This plot shows a bearing's acceleration signal over time (raw waveform). Diagnose the bearing from this image, choosing from: normal, inner_race, outer_race, ball.
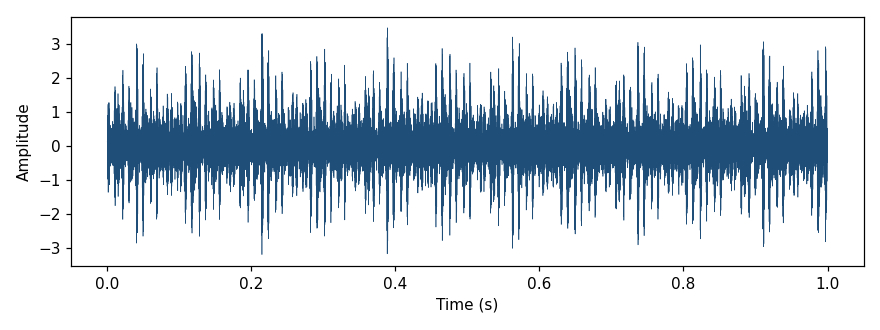
Answer: outer_race